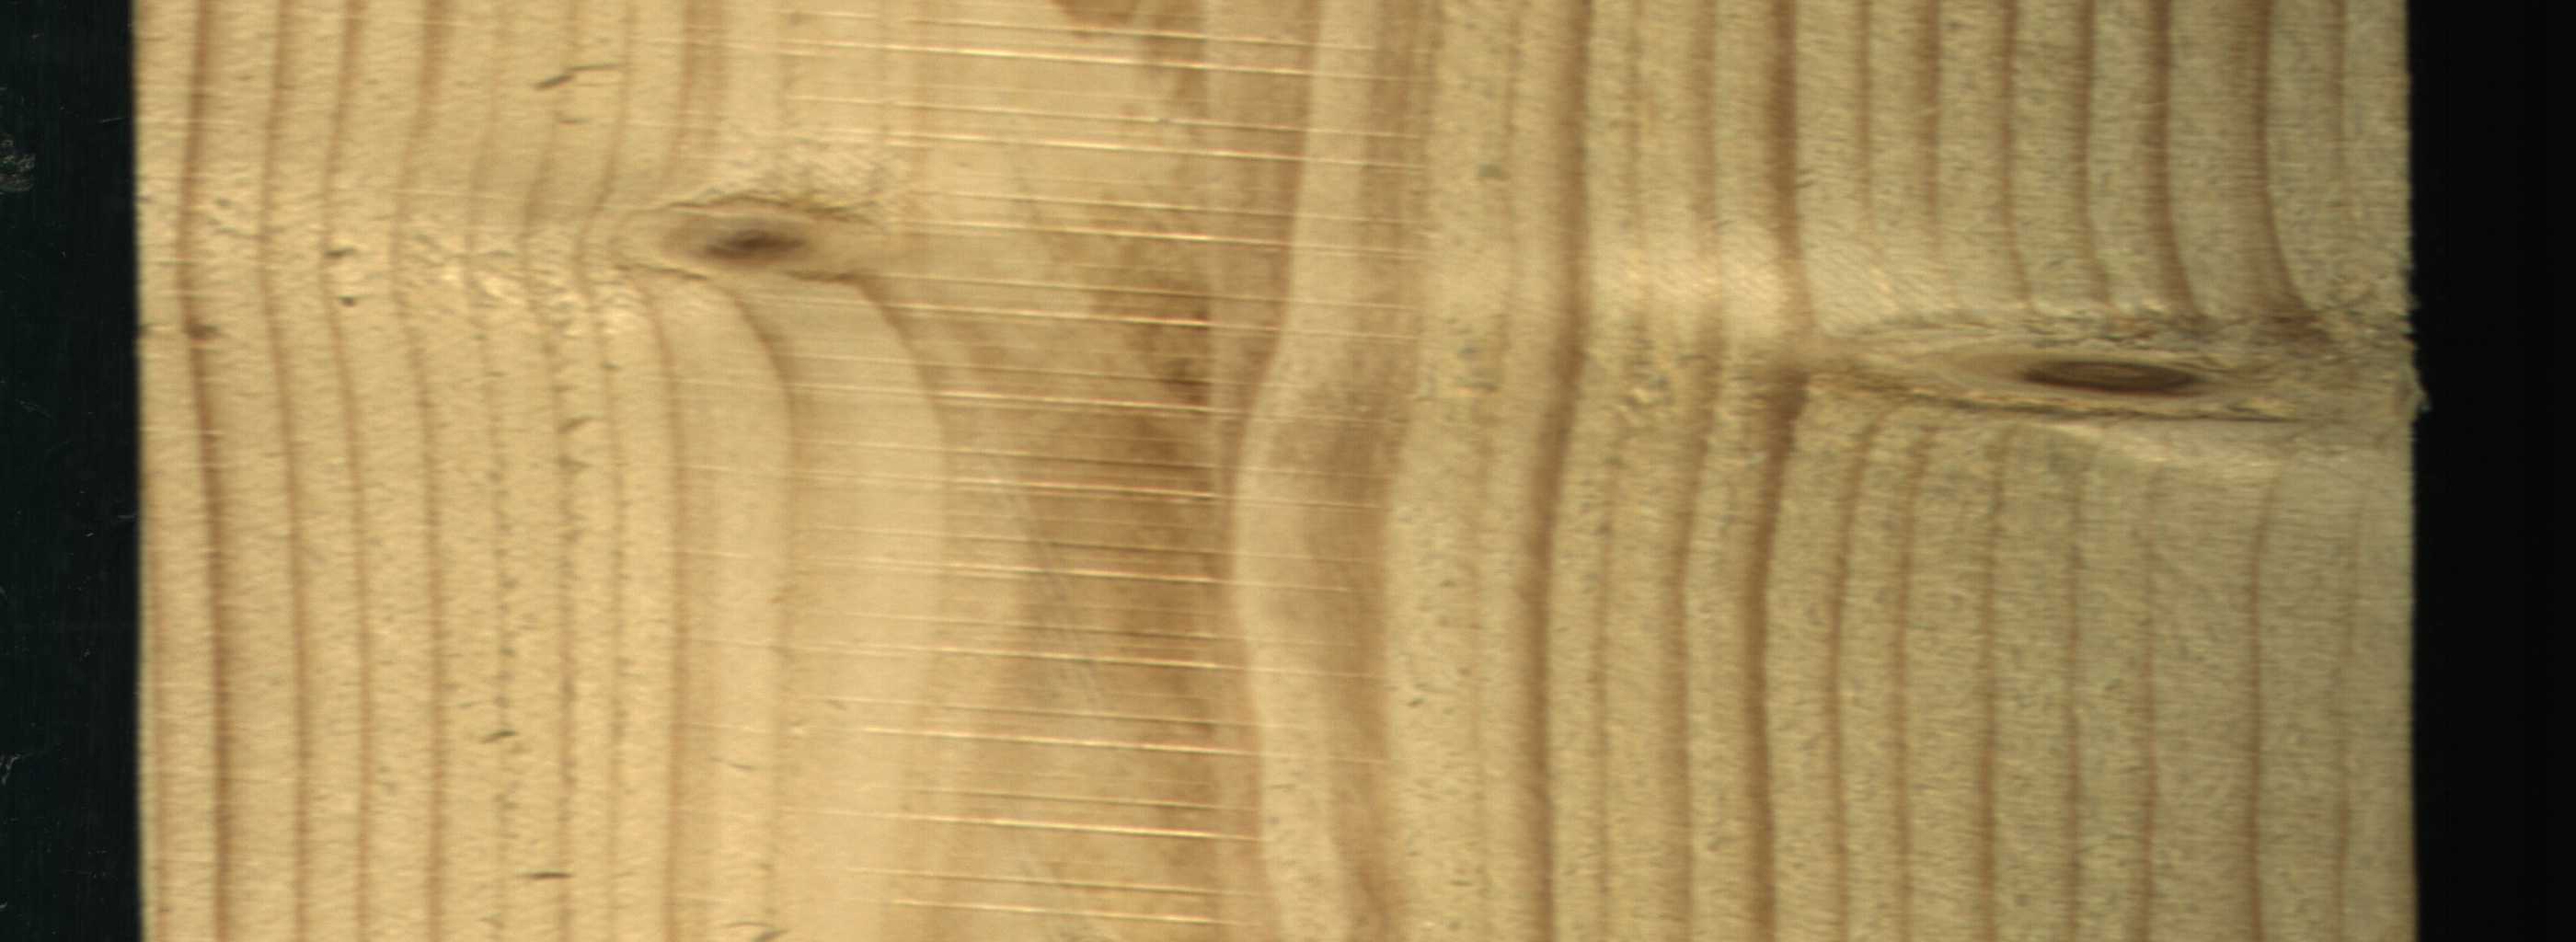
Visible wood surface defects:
Live_Knot
Live_Knot